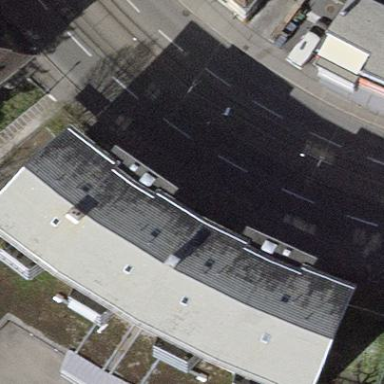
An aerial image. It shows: The building has gabled roof.